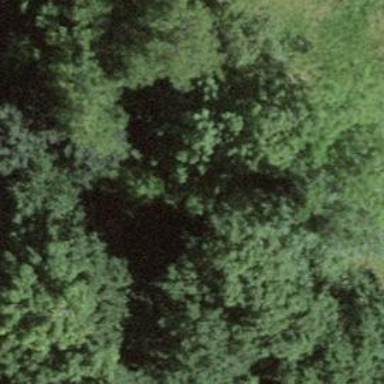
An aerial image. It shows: Forest area.